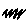
Label: zigzag